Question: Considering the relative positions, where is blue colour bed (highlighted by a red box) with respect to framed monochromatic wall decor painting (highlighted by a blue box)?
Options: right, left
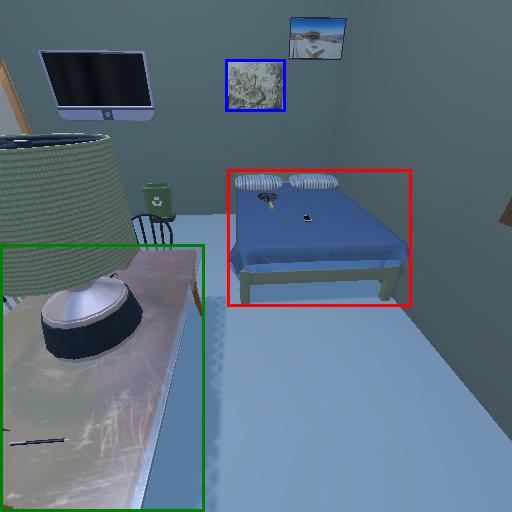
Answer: right